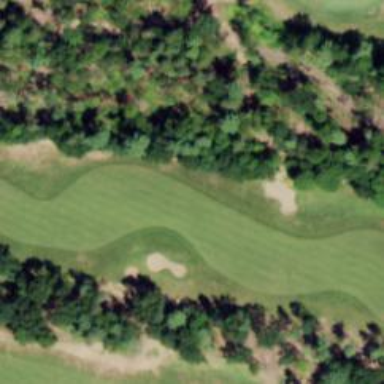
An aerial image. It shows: Golf fairway surrounded by grass.